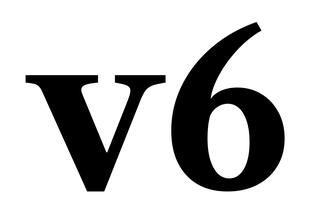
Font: LibreCaslonText_Bold